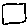
Label: square